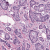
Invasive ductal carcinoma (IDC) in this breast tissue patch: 1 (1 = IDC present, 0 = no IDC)